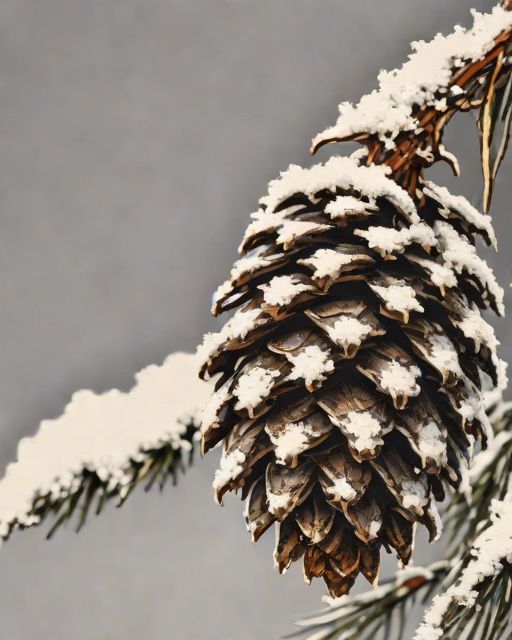
Category: Winter